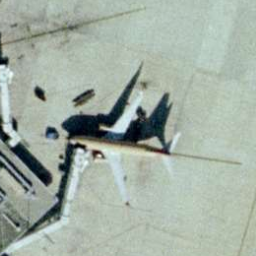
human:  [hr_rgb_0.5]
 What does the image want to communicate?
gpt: airplane